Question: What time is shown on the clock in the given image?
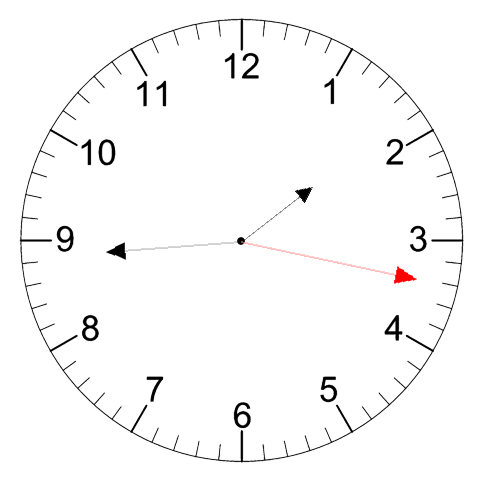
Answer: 01:44:17